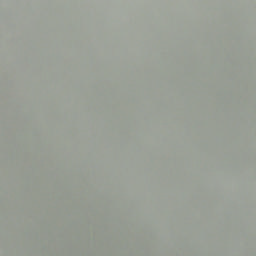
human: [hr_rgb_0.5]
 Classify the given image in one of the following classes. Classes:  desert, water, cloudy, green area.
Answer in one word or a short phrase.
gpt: cloudy